Aerial crown-view tile of a tropical tree (Barro Colorado Island, Panama), acquired 20240716:
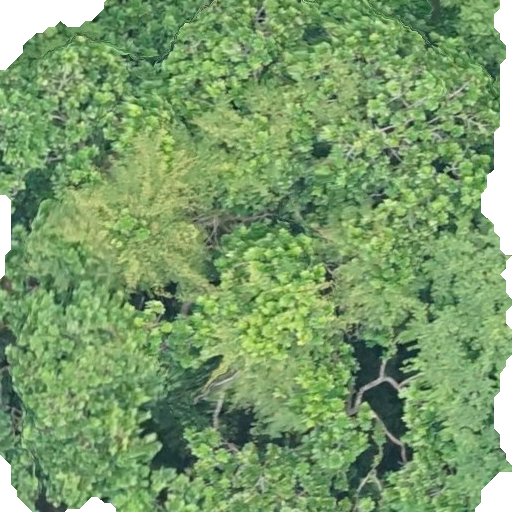
Species: Anacardium excelsum
GBIF accepted scientific name: Anacardium excelsum
Crown area: 459.239 m²